Question: I have a WPF program that is styled quite differently on Windows 8.1 vs Windows Server 20008 R2. The image below shows a sample from each OS (Windows 8 on the left, Server 2008 R2 on the right).
The program is built using the .NET Framework 4.5. I looked at the installed frameworks on each machine and they are as follows:
- - - - - -
- -
What is it that drives the appearance of the application and is there a way to get the program on Server 2008 R2 to look more like the program on Windows 8.1? While everything is working correctly on Server 2008 R2 it would be nice to have it look more like the Windows 8.1 image.

'''
Windows 8.1 Windows Server 2008 R2
'''
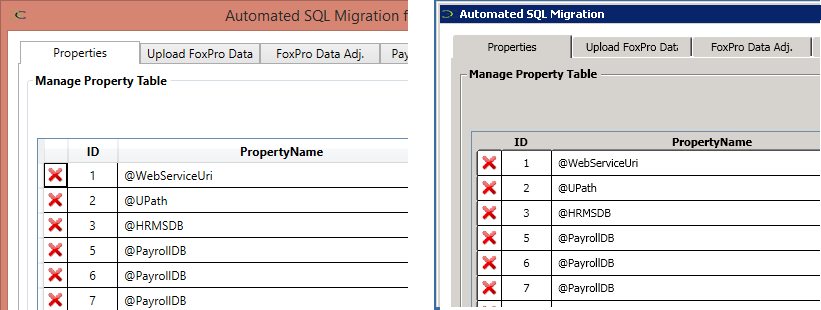
Answer: I believe your issue is due to Aero not being enabled on Windows Server 2008 by default.
This link <URL> on Windows Server 2008, I assume the same process can be used for Windows Server 2008 R2.
This is turned off by default, I believe, as the user experience on a server is designed to be different to that of a workstation.